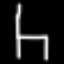
Label: chair